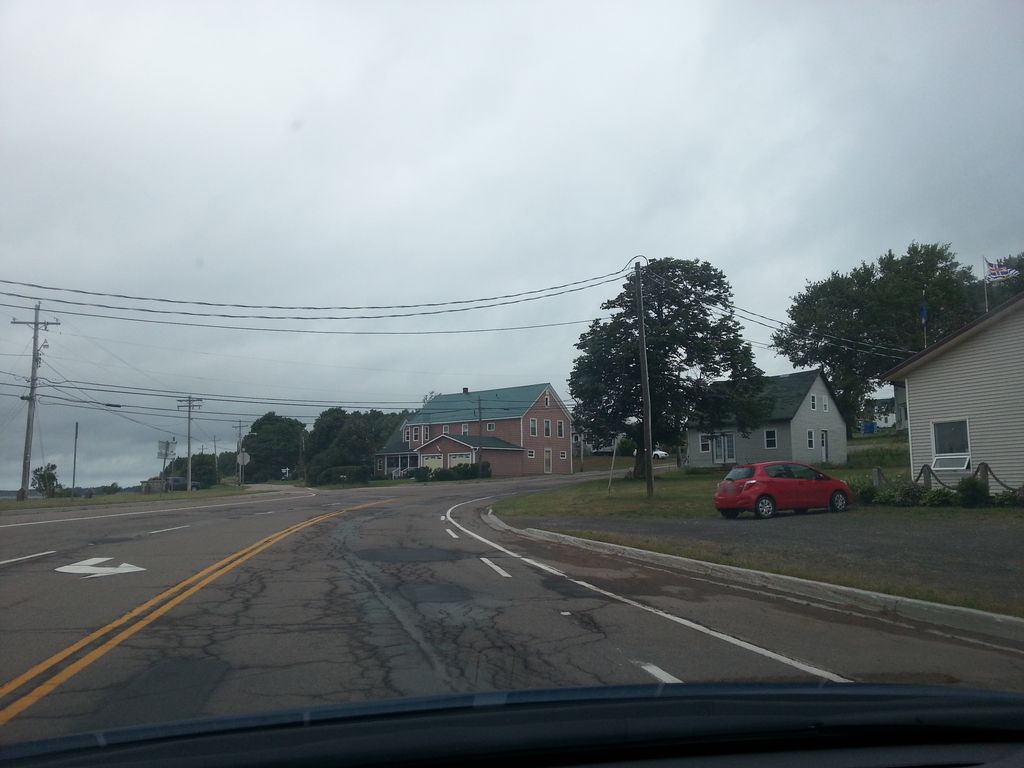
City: charlottetown